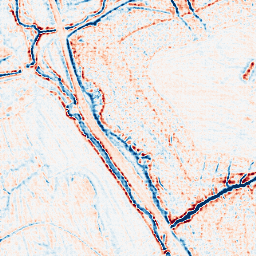
Category: edge_preserving
Decomposition family: bilateral
Decomposition parameters: d: 9
sigma_color: 100
sigma_space: 100
Upsampling method: sinc_hamming
Upsampling parameters: scale: 4
kernel_size: 4
Upsampling scale: 4